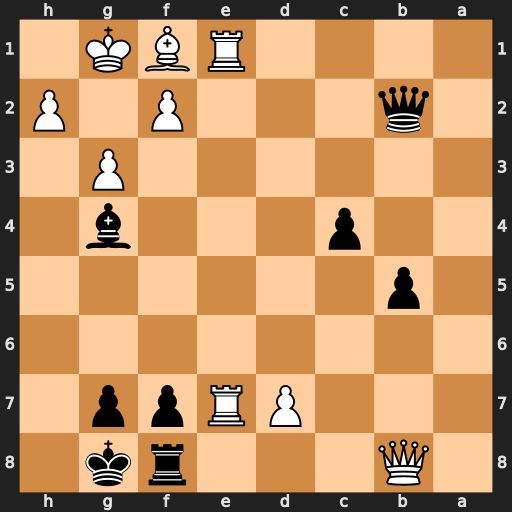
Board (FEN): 1Q3rk1/3PRpp1/8/1p6/2p3b1/6P1/1q3P1P/4RBK1
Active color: b
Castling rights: -
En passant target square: -
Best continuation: Rxb8 Re8+ Kh7 Rxb8 Bxd7